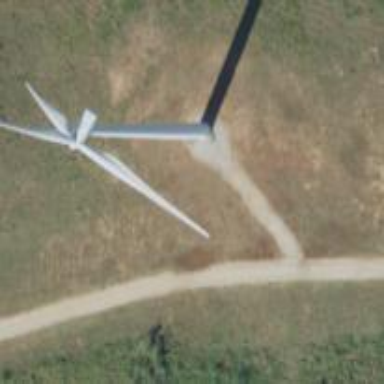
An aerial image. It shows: Wind generator powered by horizontal axis wind turbine.